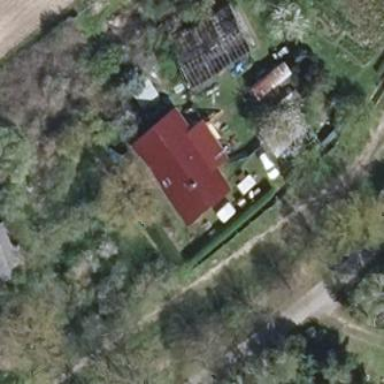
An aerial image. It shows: Maroon house with flat roof.